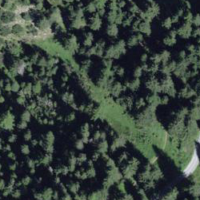
EUNIS habitat code: 45
Species observed at this site:
Cirsium palustre